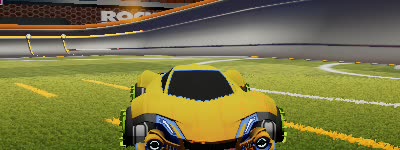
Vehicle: werewolf